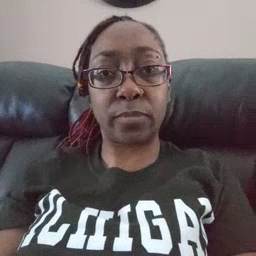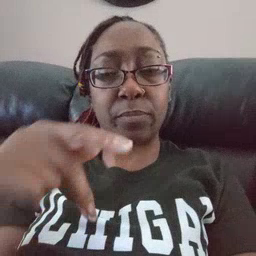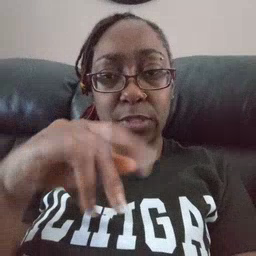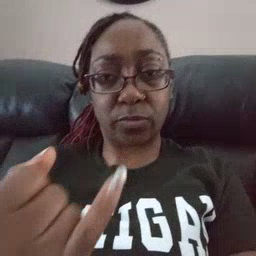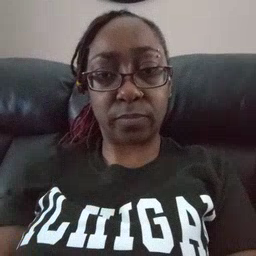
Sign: pajamas